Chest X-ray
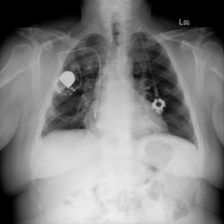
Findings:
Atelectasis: negative
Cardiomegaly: negative
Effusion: negative
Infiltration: negative
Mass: negative
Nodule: negative
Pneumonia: negative
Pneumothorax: negative
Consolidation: negative
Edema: negative
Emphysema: negative
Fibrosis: negative
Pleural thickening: negative
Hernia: negative